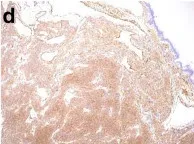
Histological examination of the specimen. Immunohistochemical staining for. Smooth muscle antigen.
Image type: pathology (immunostaining)